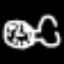
Label: clock